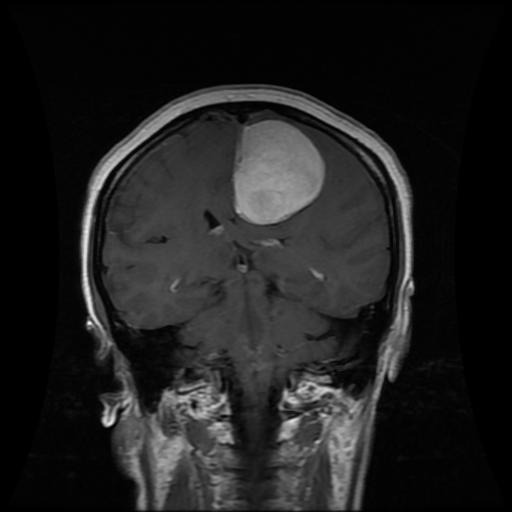
Label: meningioma